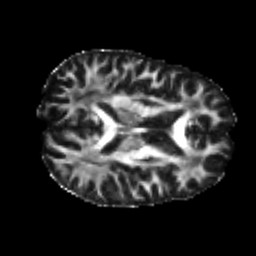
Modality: FA
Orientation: axial
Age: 25
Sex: male
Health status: healthy
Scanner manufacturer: philips
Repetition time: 7.385 s
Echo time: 0.08599 s